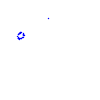
Particle: kaon